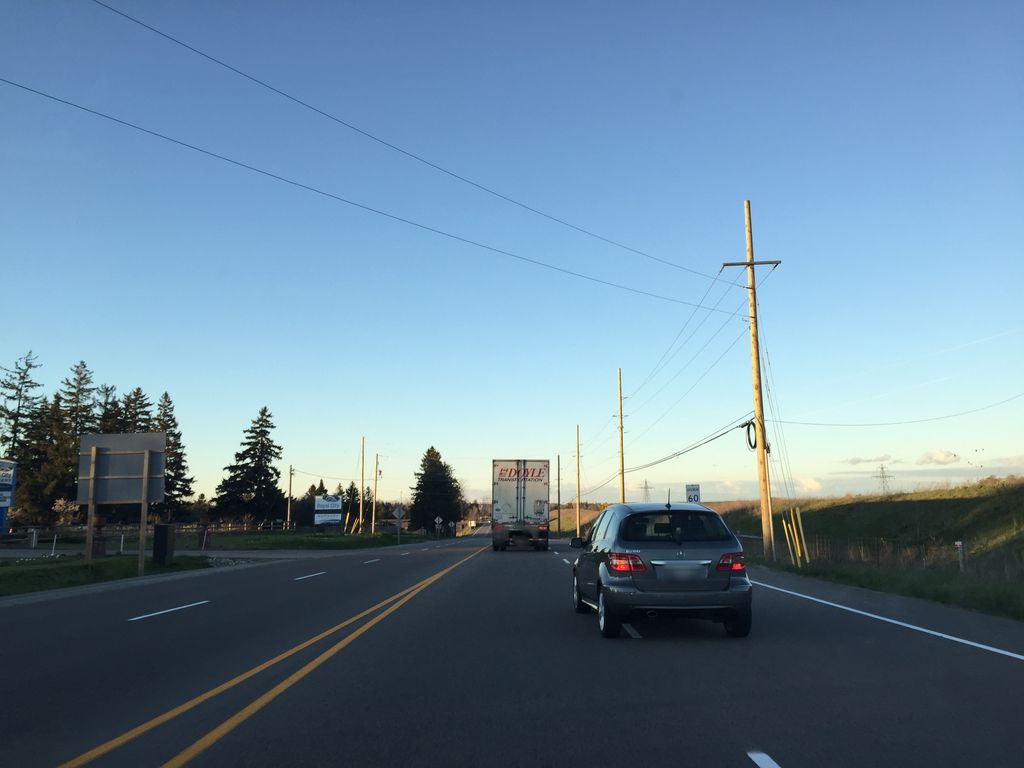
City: kitchener-waterloo